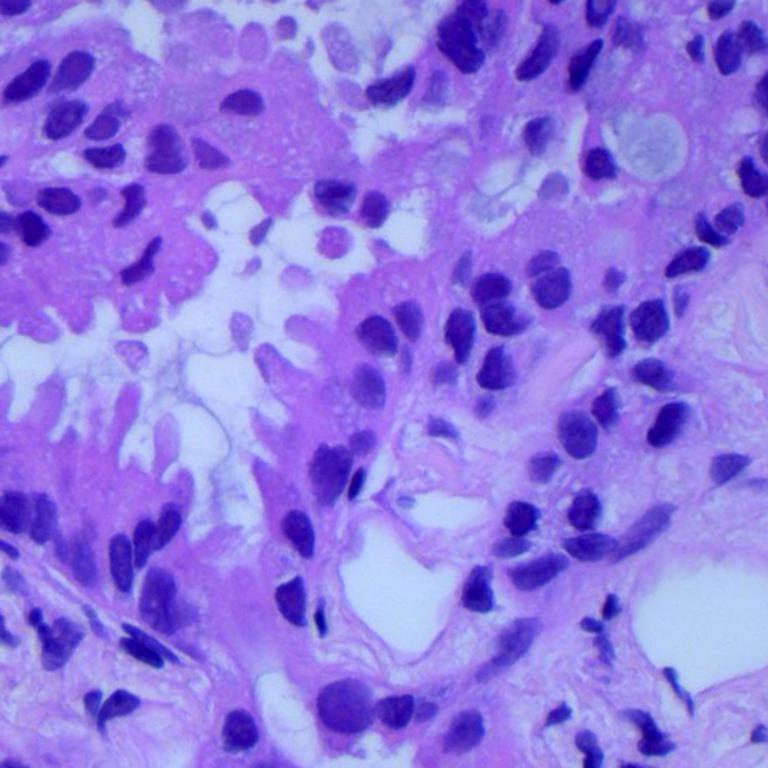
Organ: lung
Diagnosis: adenocarcinomas